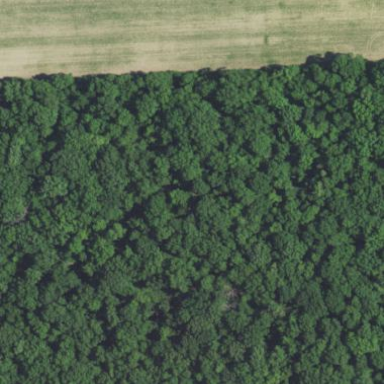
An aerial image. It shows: Beautiful woodland area.